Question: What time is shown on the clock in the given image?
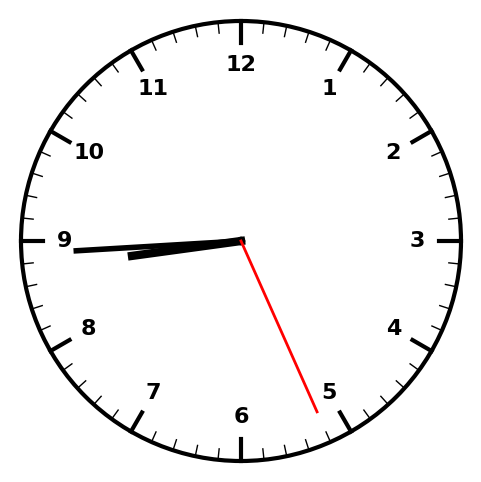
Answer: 08:44:26